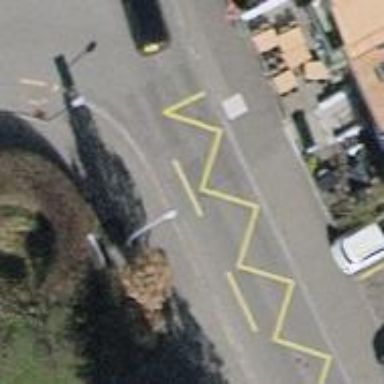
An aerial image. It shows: Trolleybus stop position for public transport.